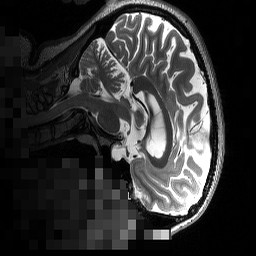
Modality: T2w
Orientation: sagittal
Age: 29
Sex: female
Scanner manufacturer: siemens
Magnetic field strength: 3 T
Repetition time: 3.39 s
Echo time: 0.39 s